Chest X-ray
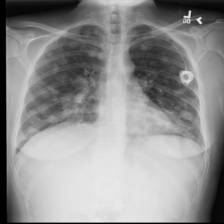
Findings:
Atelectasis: negative
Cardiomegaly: negative
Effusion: negative
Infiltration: negative
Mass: negative
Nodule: negative
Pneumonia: negative
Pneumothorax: negative
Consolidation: negative
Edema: negative
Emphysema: negative
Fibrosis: negative
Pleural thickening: negative
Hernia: negative